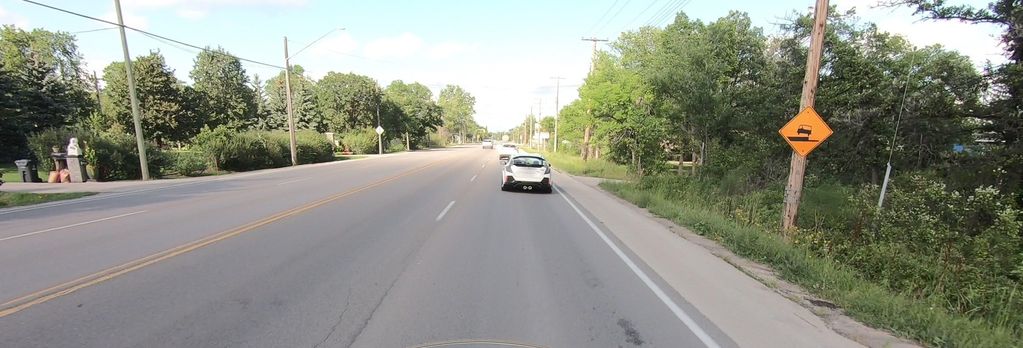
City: winnipeg